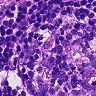
Metastatic tissue present: no